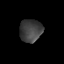
Tissue: prostate
Cell type: Epithelial cells
Senescence score: 0.3228
Nuclear area (px): 502
Mean DAPI intensity: 64.544